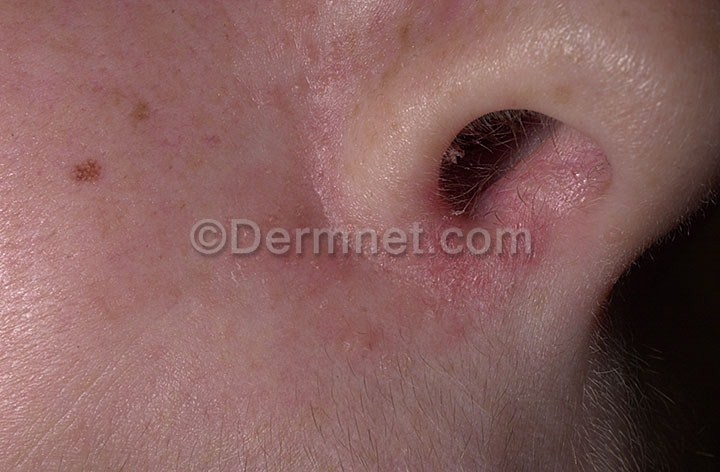
Disease: Acne and Rosacea Photos